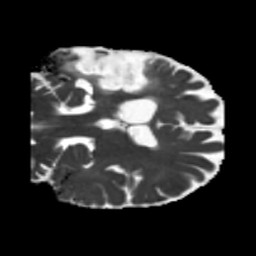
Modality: MD
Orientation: coronal
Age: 47
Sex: male
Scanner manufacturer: siemens
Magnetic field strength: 3 T
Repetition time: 5.25 s
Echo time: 0.08 s